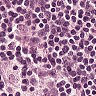
Metastatic tissue present: no